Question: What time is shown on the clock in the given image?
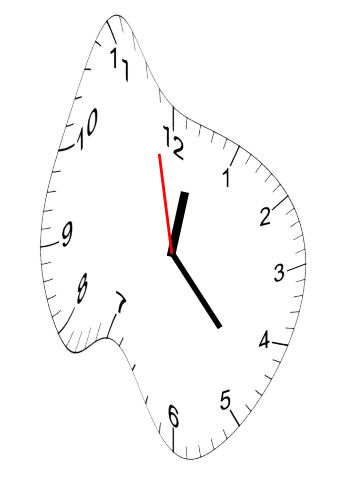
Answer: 12:22:58